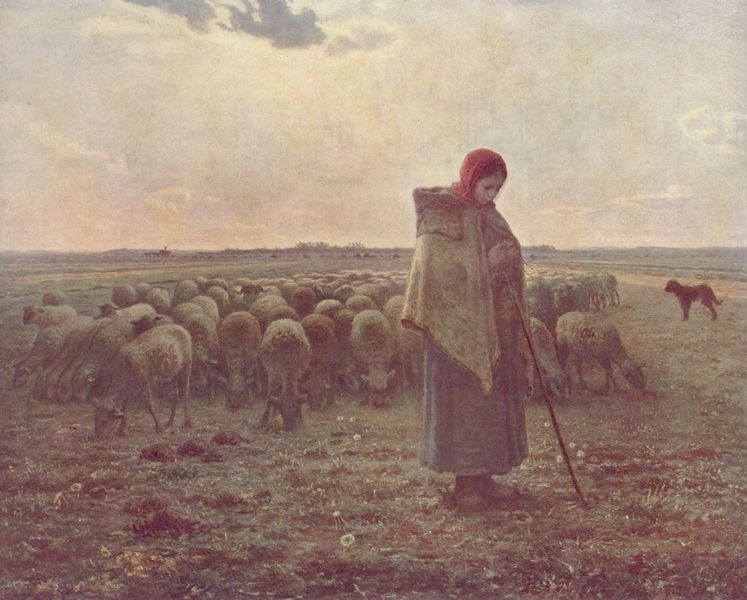
Titel: Hirtin
Künstler: Jean François Millet
Standort: Paris
Institution: Musée d'Orsay
Schlagwörter: blau, gemälde, himmel, umhang, weiß, wolken, grün, landschaft, mädchen, abend, blumen, frau, kleid, licht, schwarz, blick, gras, hund, rot, tier, tiere, tuch, wiese, wolke, malerei, rock, jung, kappe, mütze, arm, blass, halten, mensch, stehen, weit, bild, hände, öl, dämmerung, ebene, erde, feld, felder, ferne, horizont, kalt, morgen, natur, sonnenaufgang, weide, weite, flach, wiesen, mantel, realismus, decke, kind, rosa, traurig, stock, löwenzahn, füße, ruhig, ort, schuhe, stab, dorf, dunst, nebel, sonnenuntergang, grasen, herde, idylle, kopftuch, wolle, abwenden, lamm, schaf, weiden, heide, kälte, schlicht, leinwand, beten, gebet, pantoffel, wachhund, fressen, rotes tuch, hirtenstab, frieren, armut, schafe, hirte, hirtin, hüten, schäfer, schäferin, weise, rote mütze, holzschuhe, pastorale, erdhügel, hirtenhund, morgengrauen, emälde, schafherde, rotkäppchen, pusteblume, pusteblumen, wiede, schäferhund, hütehund, schaafherde, hirtenszene, maulwurfshügel, dirtenhund, maulwurfhaufen, schaafhirtin, 19. jahrhundert, 1800, trautir, schäferstab, flaches land, hirttestab